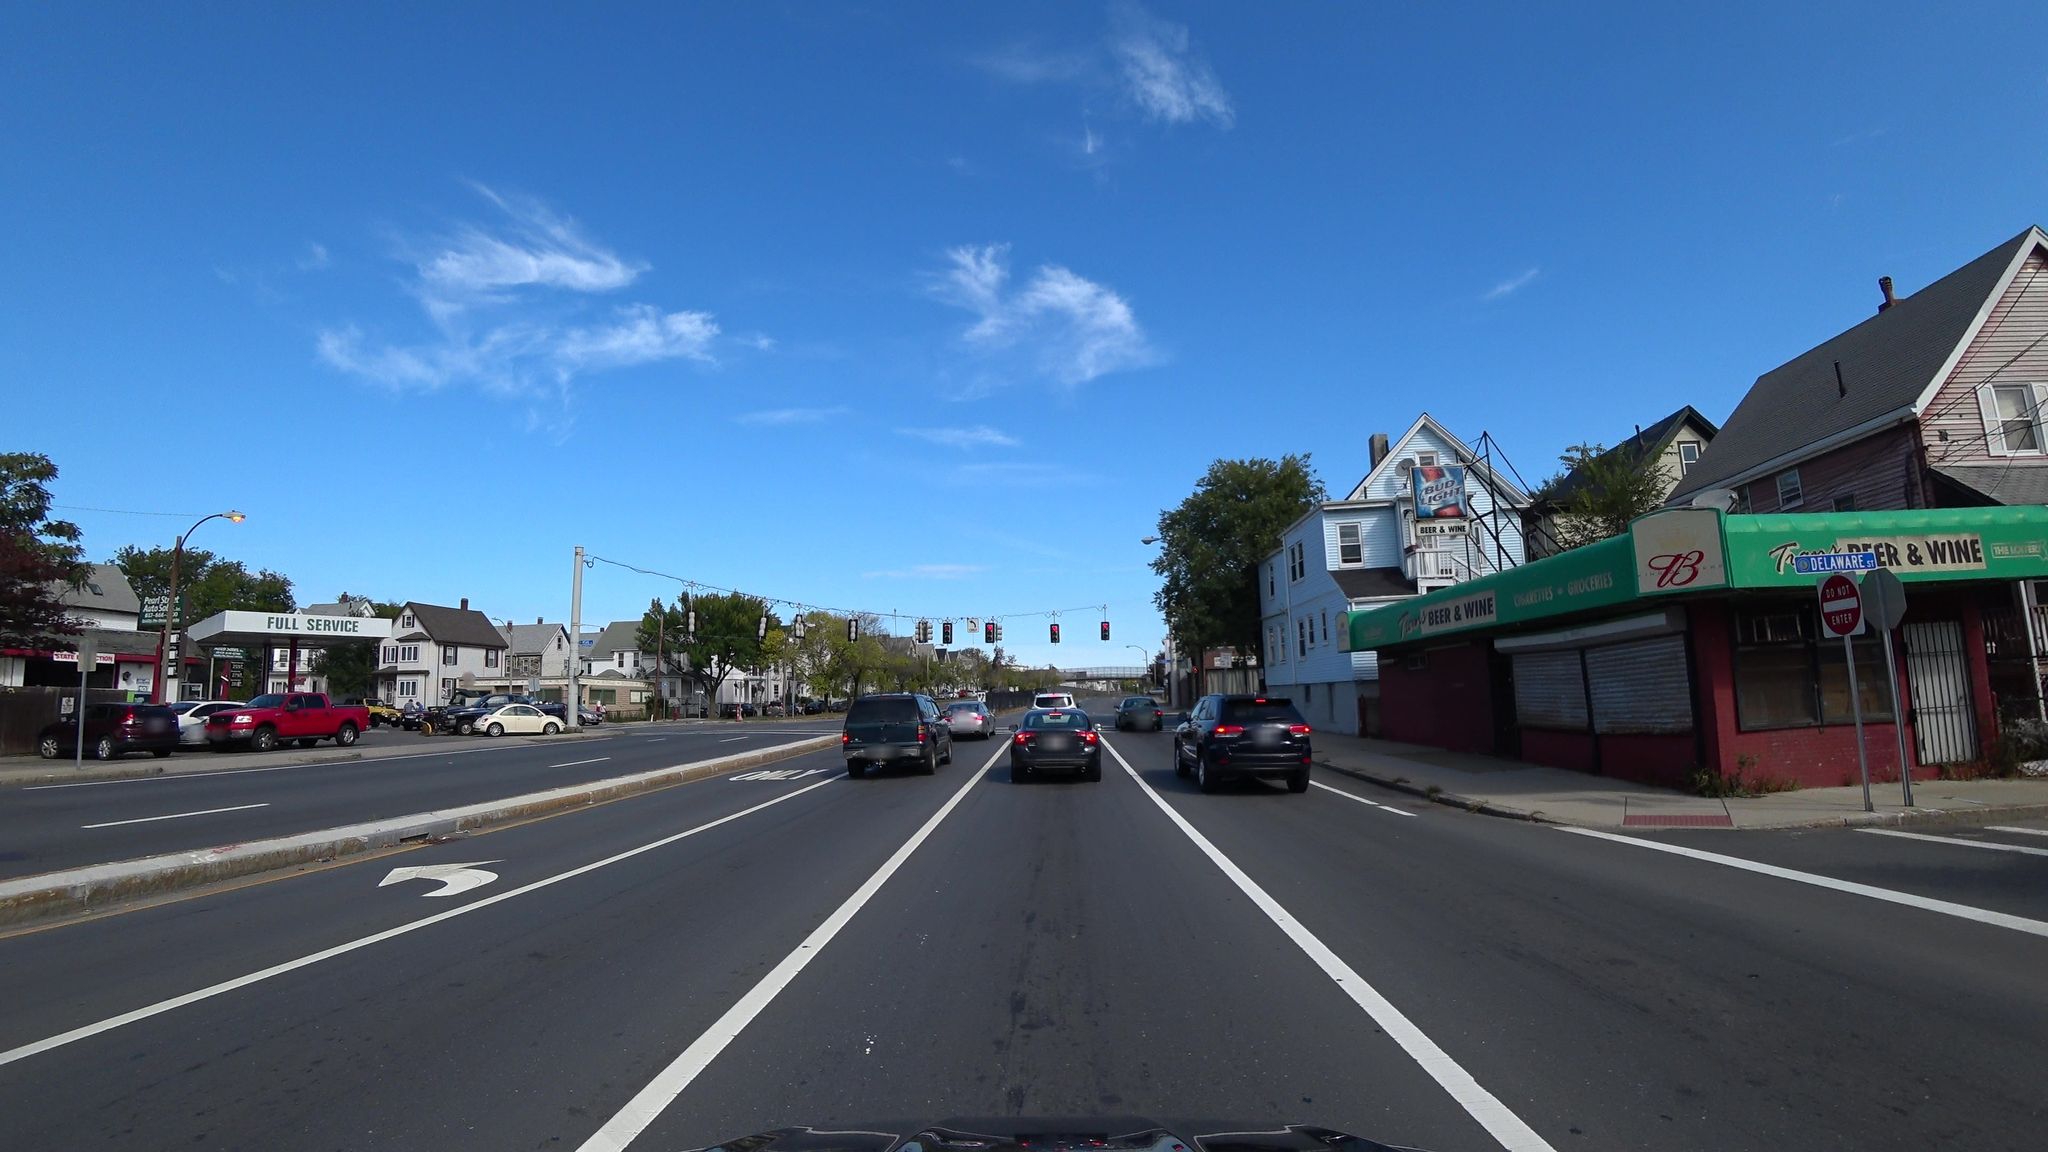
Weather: clear
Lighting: day
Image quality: good
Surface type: driving surface
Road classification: trunk
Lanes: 3, 4
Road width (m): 45.7
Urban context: urban centre
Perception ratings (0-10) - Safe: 7.59, Lively: 9.31, Beautiful: 8.02, Boring: 1.01, Depressing: 3.76, Wealthy: 5.54